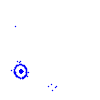
Particle: pion